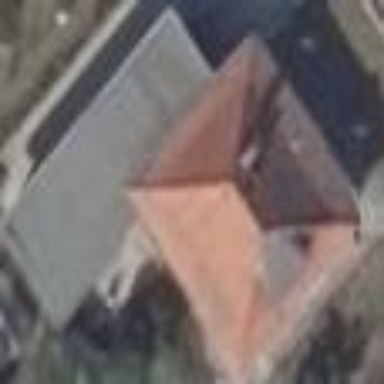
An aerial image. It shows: House with hipped roof.